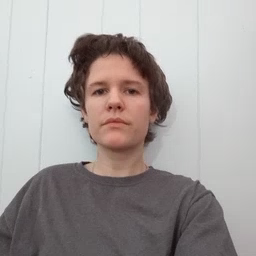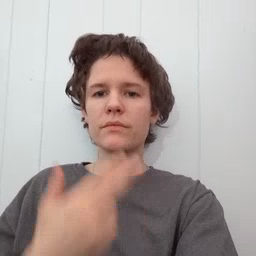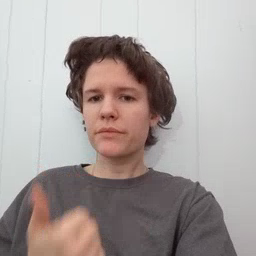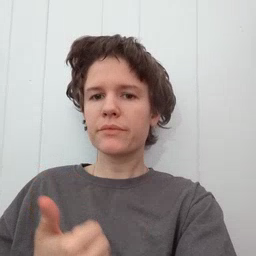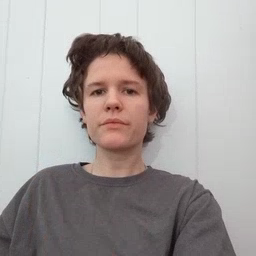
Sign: cute